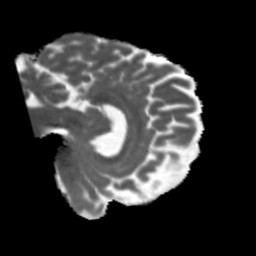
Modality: MD
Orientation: sagittal
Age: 58
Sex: male
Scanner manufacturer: siemens
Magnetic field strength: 3 T
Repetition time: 5.47 s
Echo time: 0.0854 s